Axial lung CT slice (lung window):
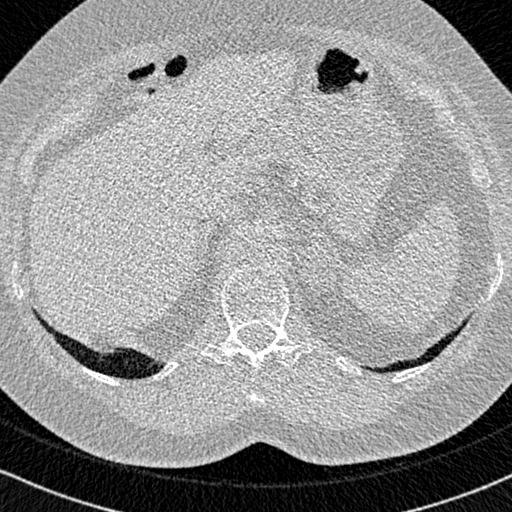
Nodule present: no